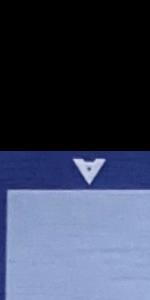
Label: Empty